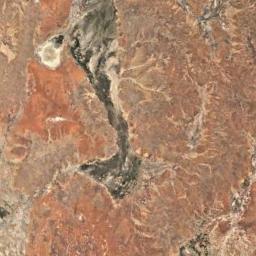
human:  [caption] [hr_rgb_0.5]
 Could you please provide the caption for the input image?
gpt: The desert has orange soil and dense vegetation and the desert terrain is rugged .

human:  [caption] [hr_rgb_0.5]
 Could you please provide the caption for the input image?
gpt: This is a yellow desert with brown gullys .

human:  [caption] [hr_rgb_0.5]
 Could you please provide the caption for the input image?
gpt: There are several trees in this orange desert .

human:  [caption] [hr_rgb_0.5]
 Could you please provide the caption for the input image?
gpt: There are yellow desert with a line of green plants .

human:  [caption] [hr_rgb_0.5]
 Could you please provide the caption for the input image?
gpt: A nut brown desert with some ridges and ravines .